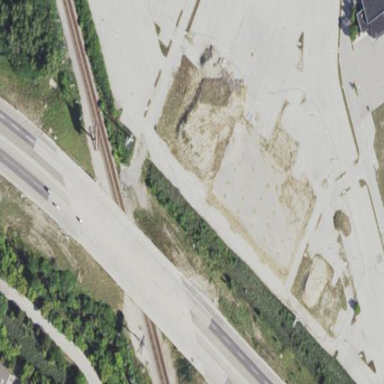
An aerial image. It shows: Brownfield site.